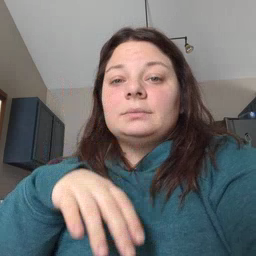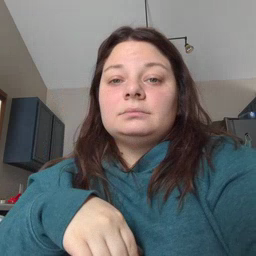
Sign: drink